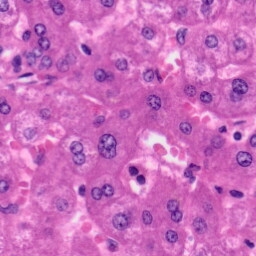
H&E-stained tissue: Liver